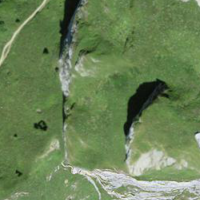
EUNIS habitat code: 23
Species observed at this site:
Saxifraga rotundifolia
Parnassia palustris
Allium victorialis